Question: I have a two classes called Issues and Requestmessages. I build simple api using Visual studio and .NET Core and swagger. I included get put and push method. I want to be able to add information to the RequestMessage class everytime the get, put and push methods are used.
'''
using System.ComponentModel.DataAnnotations;
namespace APIExample.Models
{
public class Issues
{
public int Id { get; set; }
[Required]
public string Title { get; set; }
[Required]
public string Description { get; set; }
public Priority Priority { get; set; }
public IssueType IssueType { get; set; }
public DateTime Created { get; set; }
public DateTime? Completed { get; set; }
}
public enum Priority
{
Low, Medium, High
}
public enum IssueType
{
Feature, Bug, Documentation
}
}
'''
'''
using Microsoft.EntityFrameworkCore;
using System.ComponentModel.DataAnnotations;
namespace APIExample
{
[Keyless]
public class RequestMessage
{
[Required]
public string Message { get; set; }
public DateTime Received { get; set; }
[Required]
public string Uri { get; set; }
}
}
'''
'''
namespace APIExample
{
public class RequestMessageLogger: IRequestMessageLogger
{
private readonly AppDbContext _dbContext;
private readonly IHttpContextAccessor _httpContextAccessor;
public RequestMessageLogger(AppDbContext dbContext, IHttpContextAccessor httpContextAccessor)
{
_dbContext = dbContext;
_httpContextAccessor = httpContextAccessor;
}
public string bodyAsString;
public void LogRequest()
{
if (_httpContextAccessor.HttpContext.Request.Body.CanSeek)
{
string bodyAsString;
RewindStream();
using StreamReader reader = new StreamReader(_httpContextAccessor.HttpContext.Request.Body, Encoding.UTF8, true, 1024, true);
bodyAsString = reader.ReadToEnd();
RewindStream();
}
var uri = _httpContextAccessor.HttpContext.Request.GetDisplayUrl();
_dbContext.requestMessages.Add(new RequestMessage { Message = bodyAsString, Received = DateTime.Now, Uri = uri });
_dbContext.SaveChanges();
}
private void RewindStream() => _httpContextAccessor.HttpContext.Request.Body.Position = 0;
}
}
'''
Here is the program class that I used.
'''
using APIExample;
using Microsoft.AspNetCore.Hosting;
using Microsoft.AspNetCore.Http;
using Microsoft.AspNetCore.HttpLogging;
using Microsoft.EntityFrameworkCore;
var builder = WebApplication.CreateBuilder(args);
// Add services to the container.
builder.Services.AddControllers();
// Learn more about configuring Swagger/OpenAPI at https://aka.ms/aspnetcore/swashbuckle
builder.Services.AddEndpointsApiExplorer();
builder.Services.AddSwaggerGen();
builder.Services.AddDbContext<AppDbContext>(o => o.UseSqlServer(builder.Configuration.GetConnectionString("DefaultConnectioin")));
builder.Services.AddHttpLogging(logging =>
{
logging.LoggingFields = HttpLoggingFields.All;
logging.RequestHeaders.Add("sec-ch-ua");
logging.ResponseHeaders.Add("MyResponseHeader");
logging.MediaTypeOptions.AddText("application/javascript");
logging.RequestBodyLogLimit = 4096;
logging.ResponseBodyLogLimit = 4096;
});
var app = builder.Build();
// Configure the HTTP request pipeline.
if (app.Environment.IsDevelopment())
{
app.UseSwagger();
app.UseSwaggerUI();
}
app.UseStaticFiles();
//app.UseMiddleware<RequestMessageLogger>();
app.UseHttpLogging();
app.Use(async (context, next) =>
{
context.Response.Headers["MyResponseHeader"] =
new string[] { "My Response Header Value" };
await next();
});
app.UseHttpsRedirection();
app.UseAuthorization();
app.MapControllers();
app.Run();
'''

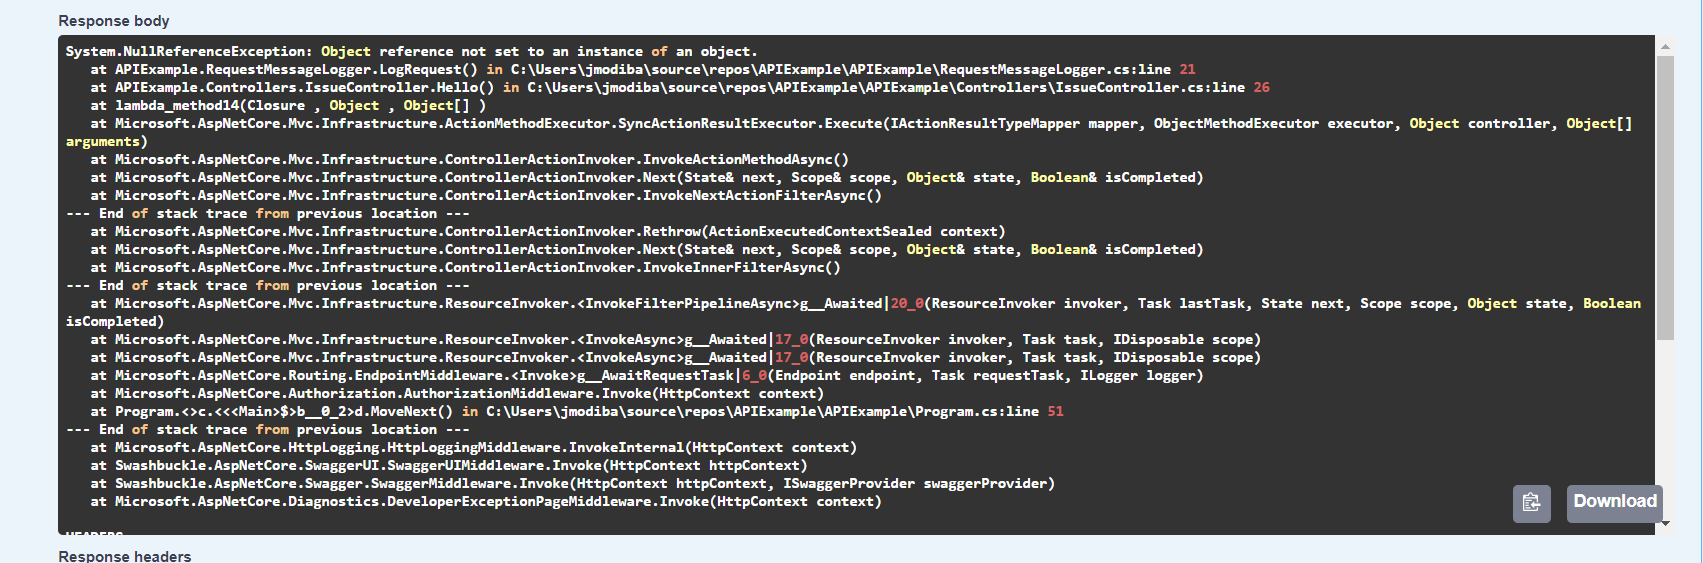
Answer: I cannot see dependency injection for 'IHttpContextAccessor' in the 'program.cs' file.
Try adding the below code:
'''
builder.Services.AddDbContext<AppDbContext>(o => o.UseSqlServer(builder.Configuration.GetConnectionString("DefaultConnectioin")));
//DI for IHttpContextAccessor
builder.Services.AddHttpContextAccessor();
//Or builder.Services.AddSingleton<IHttpContextAccessor, HttpContextAccessor>();
'''
<URL> is the reference.